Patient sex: M
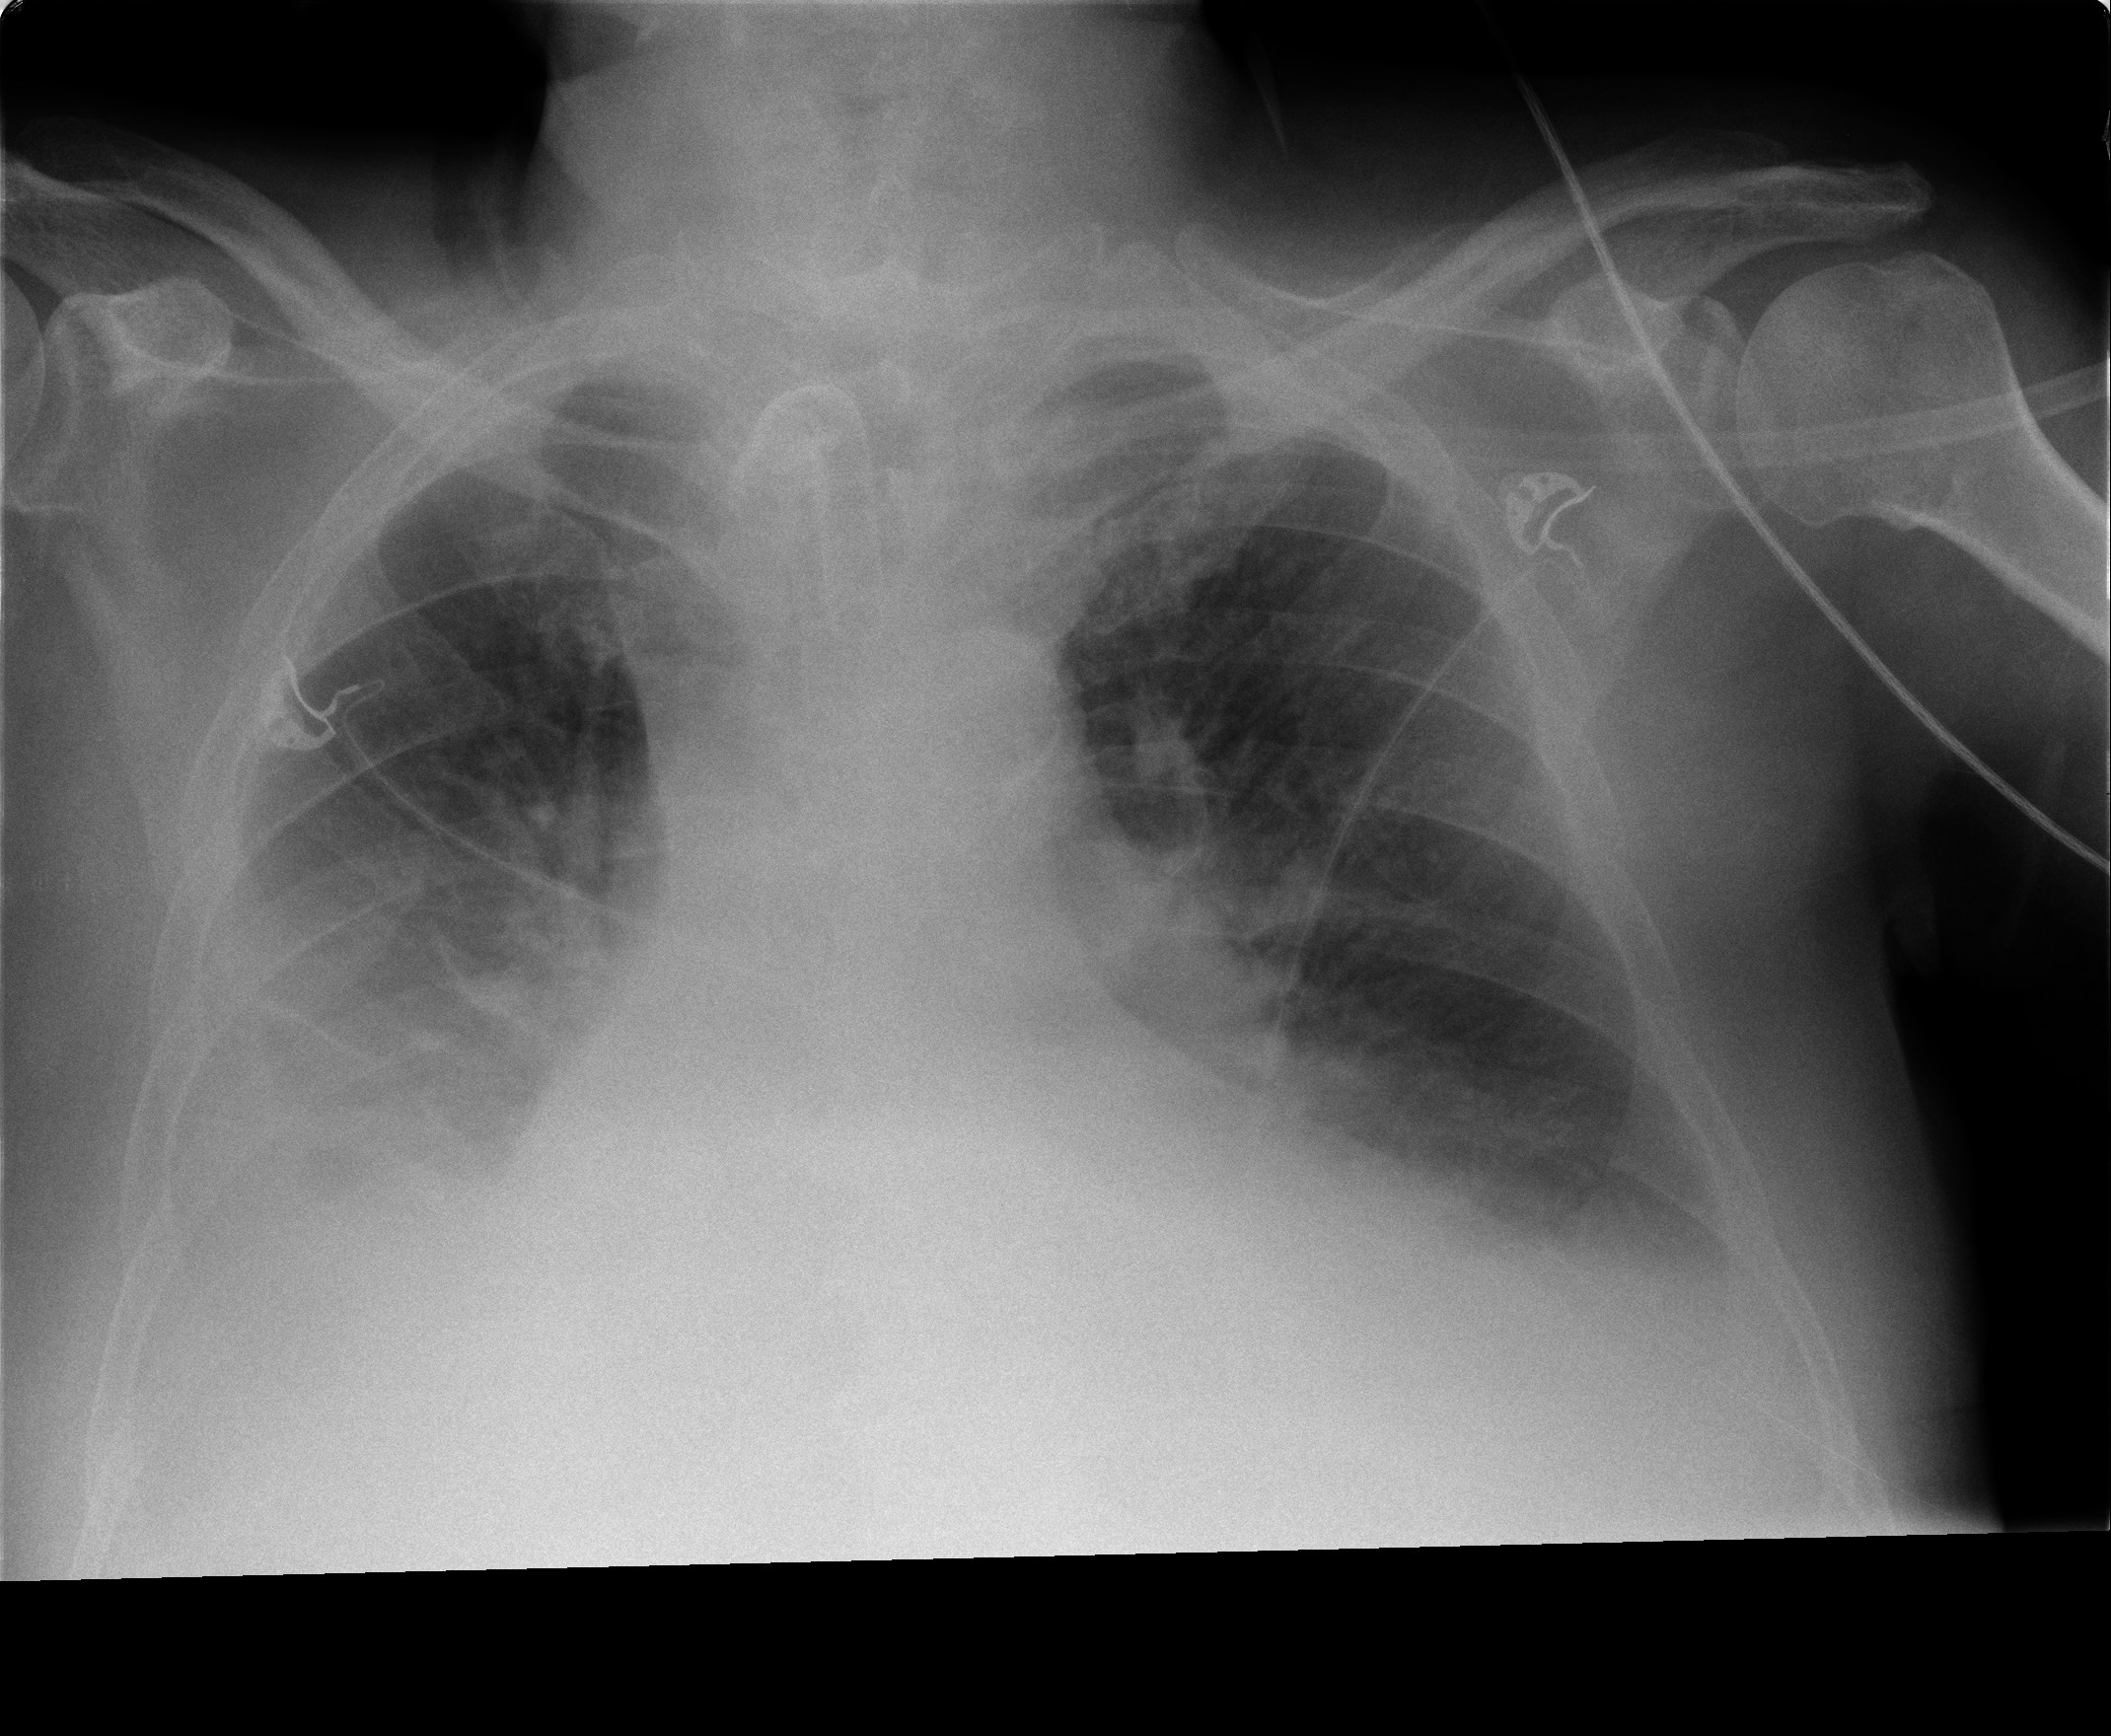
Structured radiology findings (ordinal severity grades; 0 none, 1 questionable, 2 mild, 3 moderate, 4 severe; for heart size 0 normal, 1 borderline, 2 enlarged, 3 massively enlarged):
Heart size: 3
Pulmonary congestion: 2
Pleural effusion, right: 3
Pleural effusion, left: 2
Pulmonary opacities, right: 2
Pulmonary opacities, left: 2
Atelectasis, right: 3
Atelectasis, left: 2